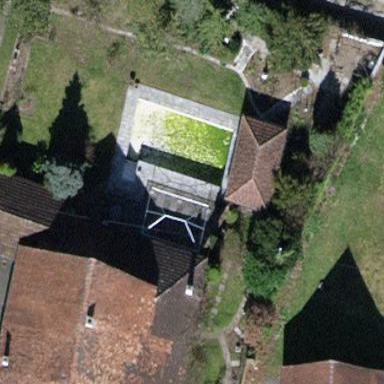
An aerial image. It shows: Swimming pool located in leisure land.